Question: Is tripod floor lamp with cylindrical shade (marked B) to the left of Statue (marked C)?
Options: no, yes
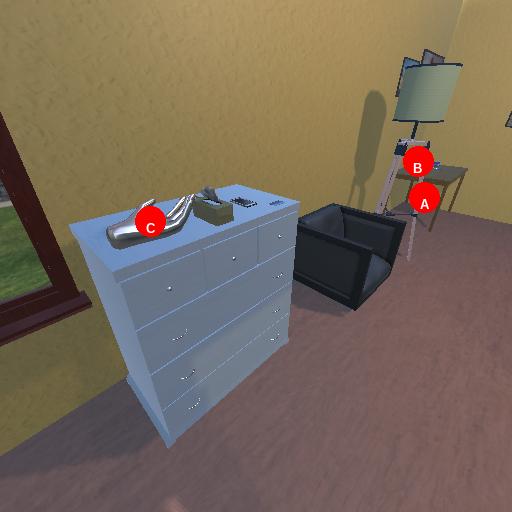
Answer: no